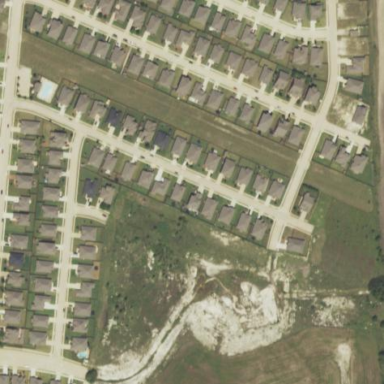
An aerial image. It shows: Single-family residential area.